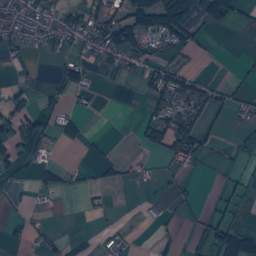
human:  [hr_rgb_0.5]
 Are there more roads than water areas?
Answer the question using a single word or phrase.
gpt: yes

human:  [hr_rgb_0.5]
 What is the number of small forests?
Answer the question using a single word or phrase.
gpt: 39

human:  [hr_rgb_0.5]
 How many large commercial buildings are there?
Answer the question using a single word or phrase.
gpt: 0

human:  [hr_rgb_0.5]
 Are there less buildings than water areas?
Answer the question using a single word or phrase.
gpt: no

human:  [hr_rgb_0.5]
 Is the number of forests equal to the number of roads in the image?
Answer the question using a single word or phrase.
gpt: no

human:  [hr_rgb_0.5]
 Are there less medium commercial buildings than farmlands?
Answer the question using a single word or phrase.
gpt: yes

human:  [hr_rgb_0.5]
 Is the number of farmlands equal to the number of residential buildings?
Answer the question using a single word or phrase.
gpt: no

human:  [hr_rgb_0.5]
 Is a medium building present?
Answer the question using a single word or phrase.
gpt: yes

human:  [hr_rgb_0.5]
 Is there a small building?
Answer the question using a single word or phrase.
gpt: yes

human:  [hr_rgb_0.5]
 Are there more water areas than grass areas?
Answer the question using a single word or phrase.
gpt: no

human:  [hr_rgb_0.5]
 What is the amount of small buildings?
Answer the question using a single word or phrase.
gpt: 997

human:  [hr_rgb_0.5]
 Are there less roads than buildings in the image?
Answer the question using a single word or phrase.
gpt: yes

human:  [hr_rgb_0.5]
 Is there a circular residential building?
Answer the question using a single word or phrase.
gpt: no

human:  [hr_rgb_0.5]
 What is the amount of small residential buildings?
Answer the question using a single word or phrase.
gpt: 967

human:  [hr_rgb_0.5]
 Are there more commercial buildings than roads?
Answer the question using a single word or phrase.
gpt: no

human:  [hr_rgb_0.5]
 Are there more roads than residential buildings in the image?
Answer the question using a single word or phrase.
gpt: no

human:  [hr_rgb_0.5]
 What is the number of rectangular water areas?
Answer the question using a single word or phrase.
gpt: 8

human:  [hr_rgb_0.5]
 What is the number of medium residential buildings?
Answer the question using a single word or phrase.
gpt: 17

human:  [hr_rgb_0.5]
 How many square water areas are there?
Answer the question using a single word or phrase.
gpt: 2

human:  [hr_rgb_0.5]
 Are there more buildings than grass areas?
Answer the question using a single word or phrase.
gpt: yes

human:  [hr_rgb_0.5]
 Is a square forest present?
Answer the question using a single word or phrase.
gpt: no

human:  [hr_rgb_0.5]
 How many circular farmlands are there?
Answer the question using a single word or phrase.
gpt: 0

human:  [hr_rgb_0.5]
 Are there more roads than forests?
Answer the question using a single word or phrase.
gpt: yes

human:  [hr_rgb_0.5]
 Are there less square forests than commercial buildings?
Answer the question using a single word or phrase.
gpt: yes

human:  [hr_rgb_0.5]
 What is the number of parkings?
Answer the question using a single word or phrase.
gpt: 12

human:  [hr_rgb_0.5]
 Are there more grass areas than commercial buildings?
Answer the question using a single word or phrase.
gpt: yes

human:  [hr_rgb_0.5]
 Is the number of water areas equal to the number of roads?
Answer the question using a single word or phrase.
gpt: no

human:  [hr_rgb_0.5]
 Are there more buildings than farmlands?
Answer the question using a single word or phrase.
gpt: yes

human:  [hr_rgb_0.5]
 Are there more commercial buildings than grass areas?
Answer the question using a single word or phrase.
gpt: no

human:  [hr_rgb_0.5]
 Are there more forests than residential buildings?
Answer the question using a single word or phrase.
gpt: no

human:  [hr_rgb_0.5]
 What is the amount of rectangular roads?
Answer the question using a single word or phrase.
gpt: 0

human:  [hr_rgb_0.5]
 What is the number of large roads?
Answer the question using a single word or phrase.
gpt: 0

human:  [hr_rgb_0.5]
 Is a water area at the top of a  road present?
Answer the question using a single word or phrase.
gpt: yes

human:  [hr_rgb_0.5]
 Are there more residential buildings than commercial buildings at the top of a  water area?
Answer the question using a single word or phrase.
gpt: yes

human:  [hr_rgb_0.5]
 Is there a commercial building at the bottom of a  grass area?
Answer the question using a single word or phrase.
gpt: yes

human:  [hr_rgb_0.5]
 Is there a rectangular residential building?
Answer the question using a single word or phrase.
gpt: yes